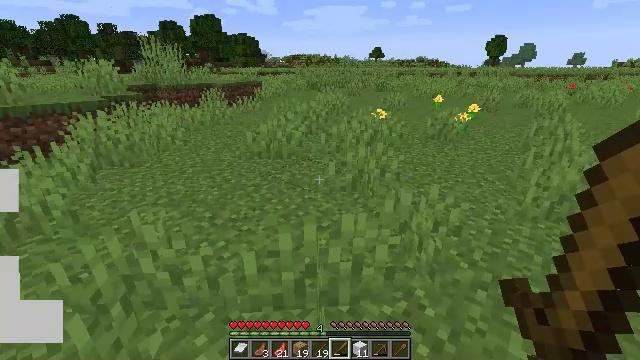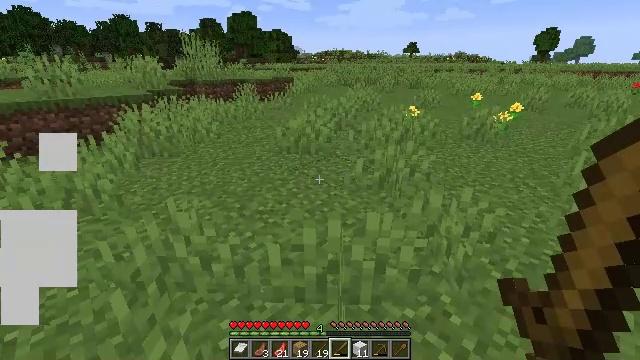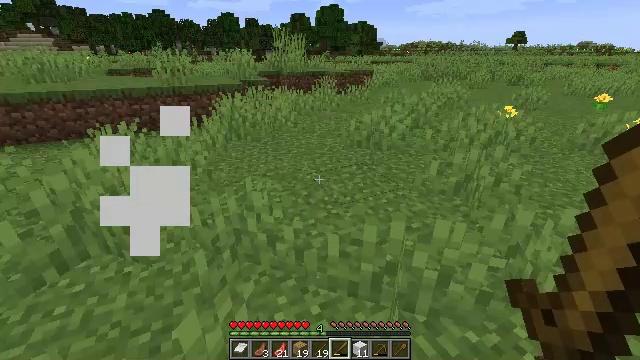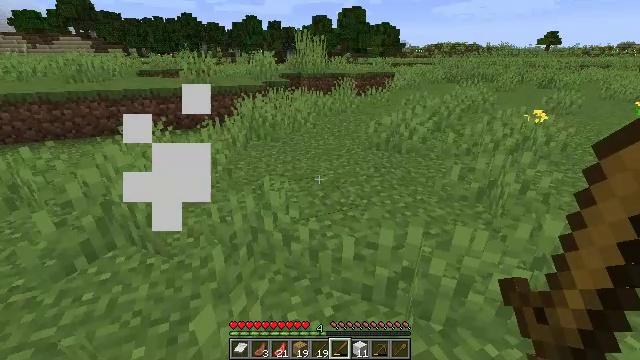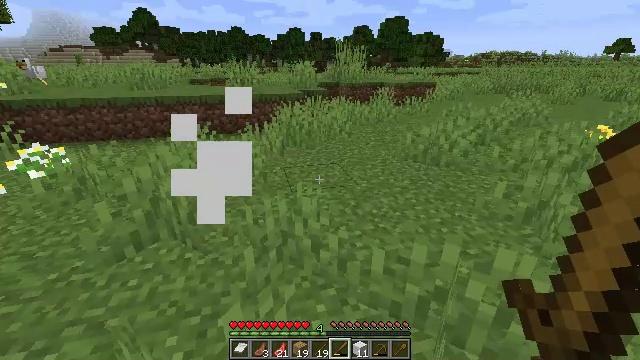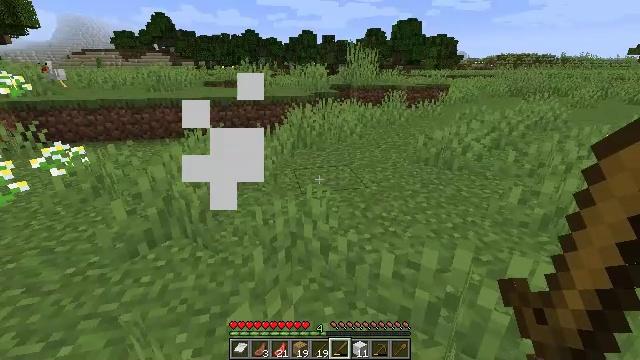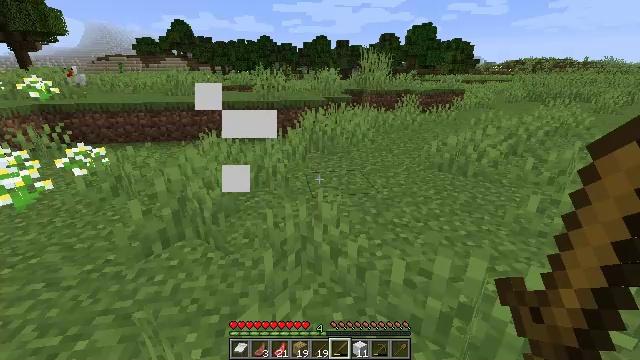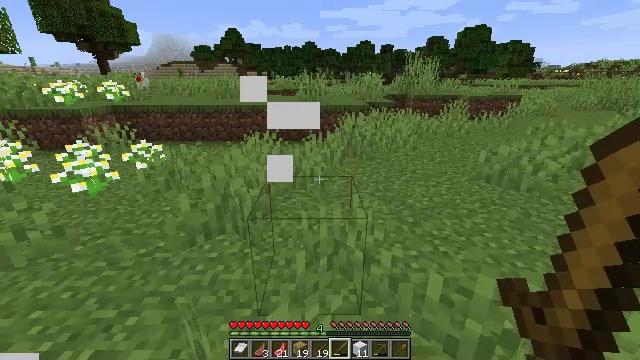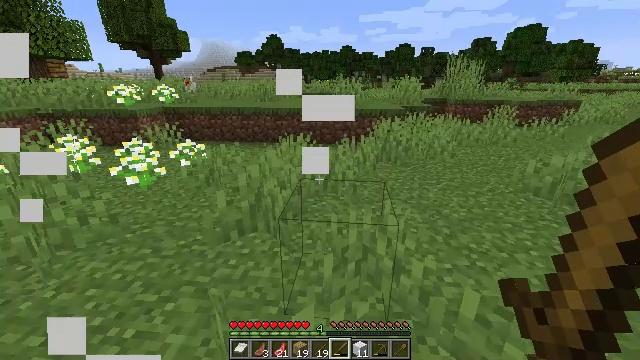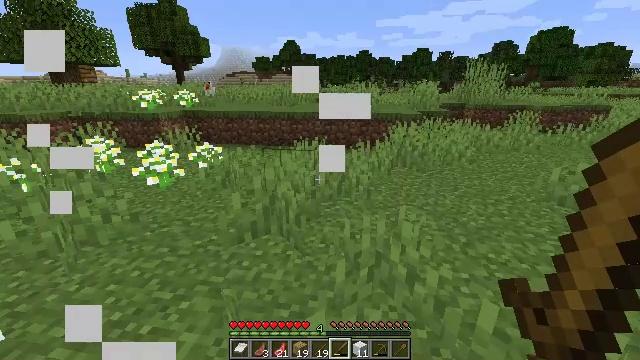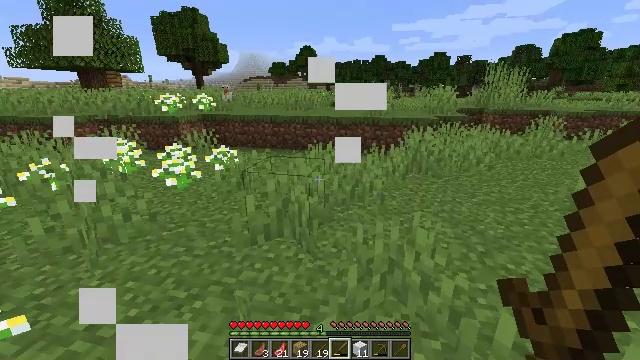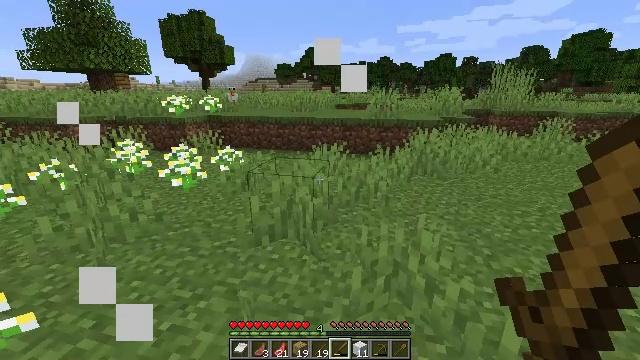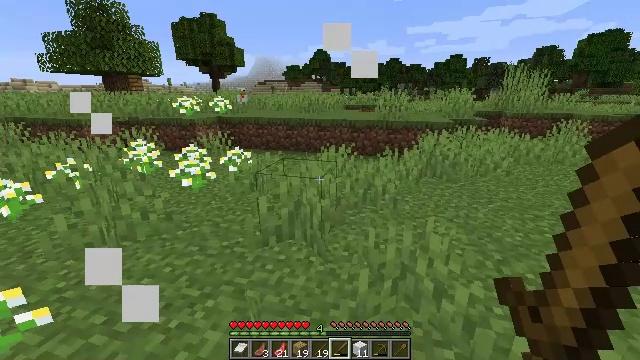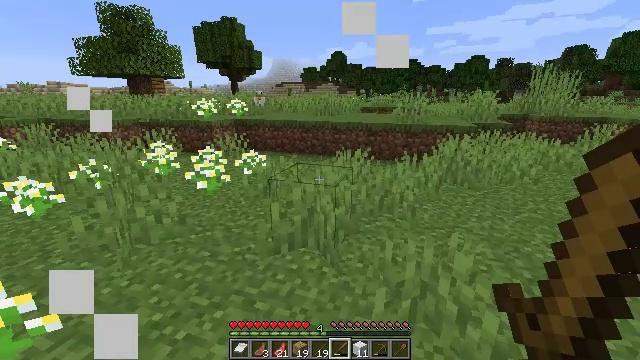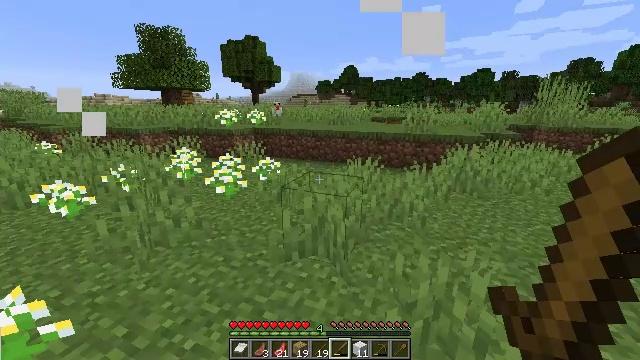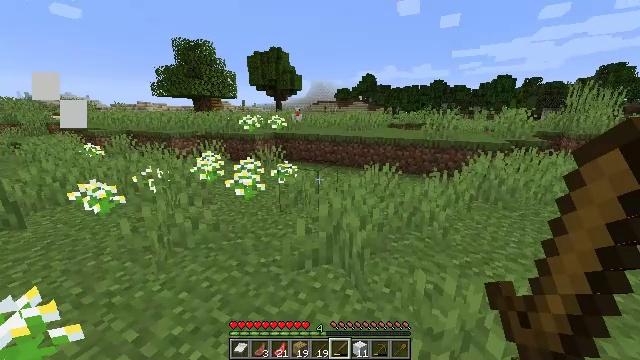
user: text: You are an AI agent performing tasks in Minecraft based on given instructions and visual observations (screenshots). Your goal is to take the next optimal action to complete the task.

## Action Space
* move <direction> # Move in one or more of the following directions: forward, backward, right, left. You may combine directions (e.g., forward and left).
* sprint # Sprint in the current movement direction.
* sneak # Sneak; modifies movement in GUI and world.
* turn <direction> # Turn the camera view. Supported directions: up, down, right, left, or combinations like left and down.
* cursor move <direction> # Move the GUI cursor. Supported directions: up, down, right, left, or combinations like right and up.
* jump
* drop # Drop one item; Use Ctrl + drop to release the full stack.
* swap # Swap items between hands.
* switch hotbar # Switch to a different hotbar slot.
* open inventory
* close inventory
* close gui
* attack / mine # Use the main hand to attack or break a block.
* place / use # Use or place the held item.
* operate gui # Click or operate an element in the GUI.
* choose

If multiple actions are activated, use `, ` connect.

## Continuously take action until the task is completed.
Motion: motion action
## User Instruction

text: Hunt animals.
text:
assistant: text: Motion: sprint, turn left
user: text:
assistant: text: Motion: sprint, turn left and down
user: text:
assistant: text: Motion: sprint, turn left
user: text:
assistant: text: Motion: sprint, turn left and up
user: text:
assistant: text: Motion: sprint, turn left
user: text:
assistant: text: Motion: sprint, turn left
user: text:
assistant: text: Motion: sprint, turn left
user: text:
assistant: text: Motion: sprint, turn left
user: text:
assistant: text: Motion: sprint, turn left
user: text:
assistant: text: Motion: sprint, turn left
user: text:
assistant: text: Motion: sprint, turn left
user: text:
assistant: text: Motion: sprint, turn left
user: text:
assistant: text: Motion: move forward, sprint, turn left
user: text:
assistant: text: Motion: move forward, sprint, turn left
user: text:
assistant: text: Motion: move forward, sprint, turn left
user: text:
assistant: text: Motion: move forward, sprint, turn left
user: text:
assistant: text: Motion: move forward, sprint
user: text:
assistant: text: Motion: move forward, sprint, turn left
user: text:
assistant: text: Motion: move forward, sprint, turn left
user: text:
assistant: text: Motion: move forward, sprint, turn left
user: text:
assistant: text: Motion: move forward, sprint
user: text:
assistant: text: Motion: move forward, sprint
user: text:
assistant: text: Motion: move forward, sprint
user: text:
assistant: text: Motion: move forward, sprint
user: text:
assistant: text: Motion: move forward, sprint
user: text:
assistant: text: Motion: move forward, sprint
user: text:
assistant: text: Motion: move forward, sprint
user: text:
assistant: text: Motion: move forward, sprint
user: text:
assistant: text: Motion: move forward, sprint
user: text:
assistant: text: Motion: move forward, sprint